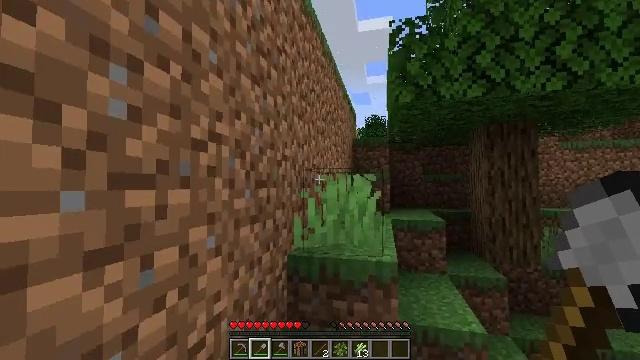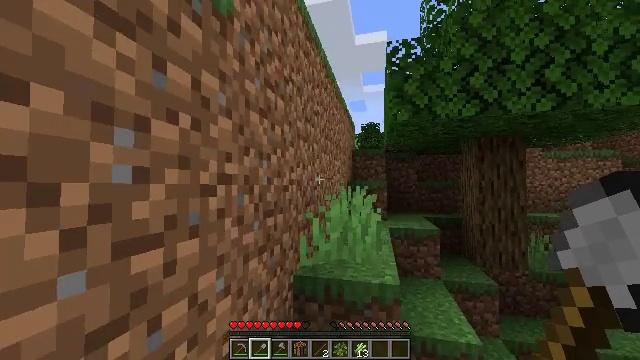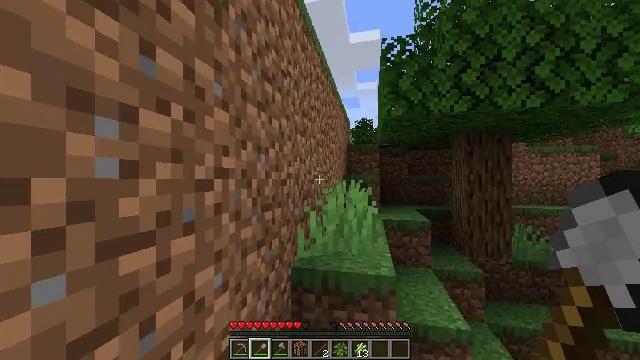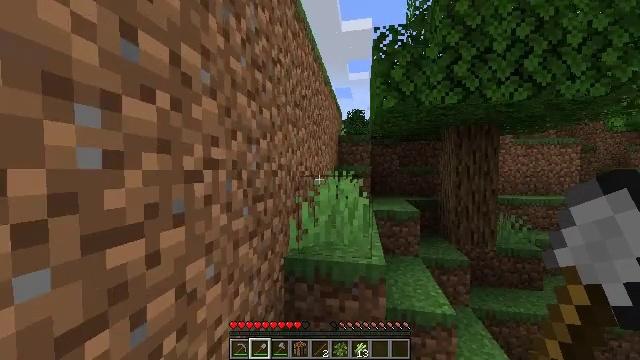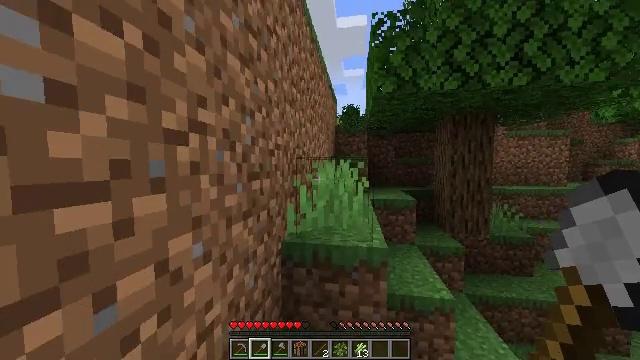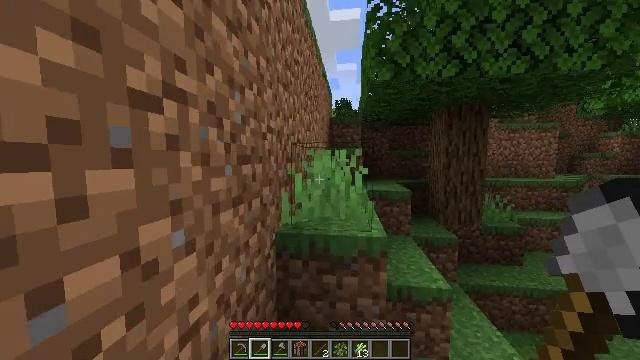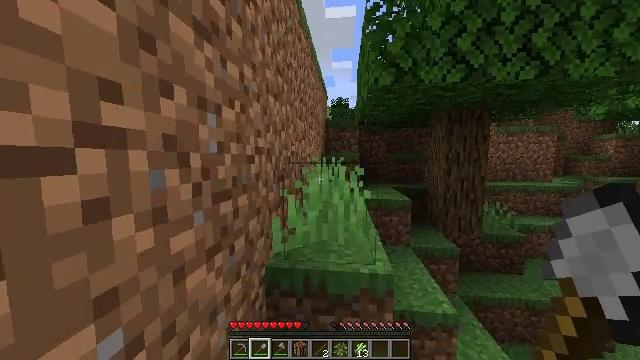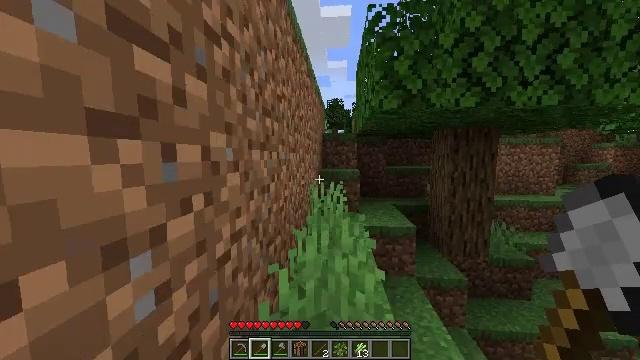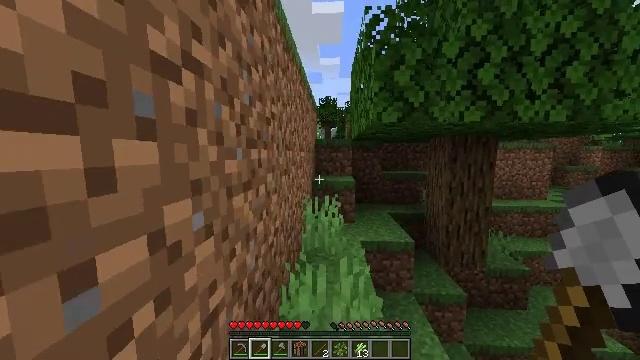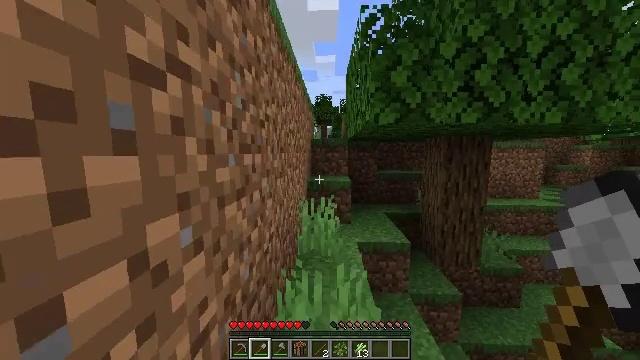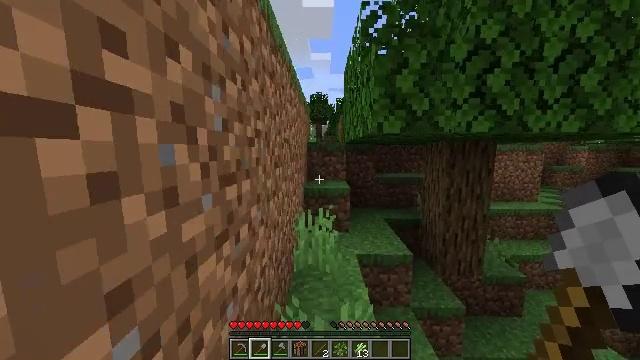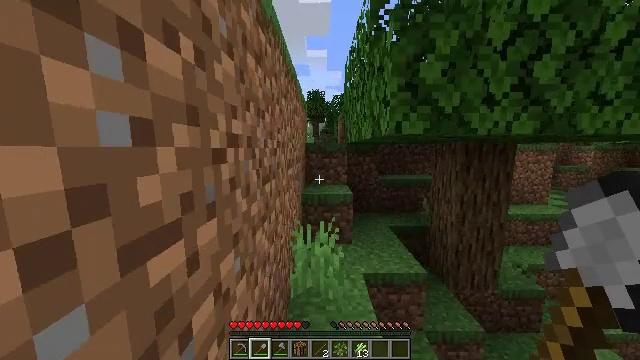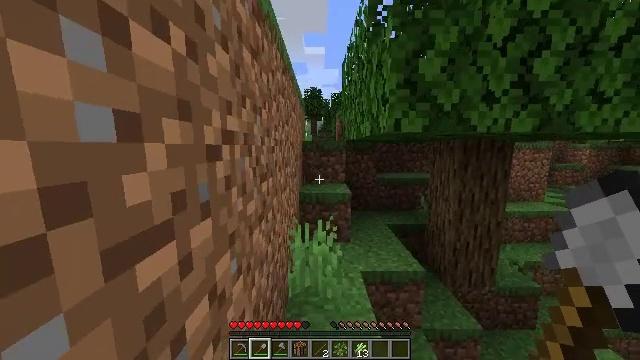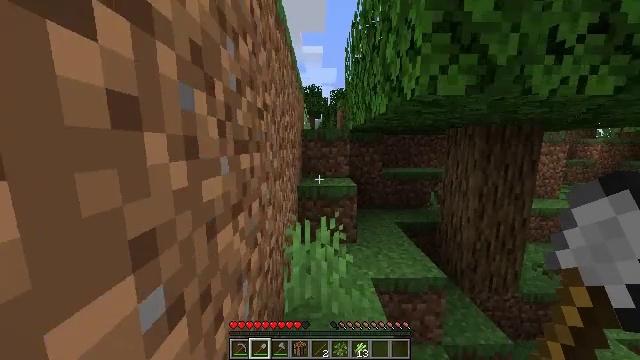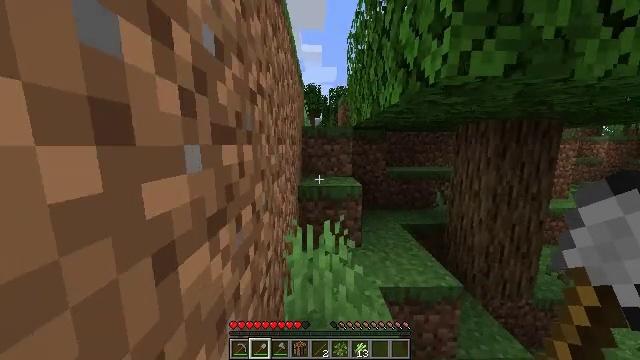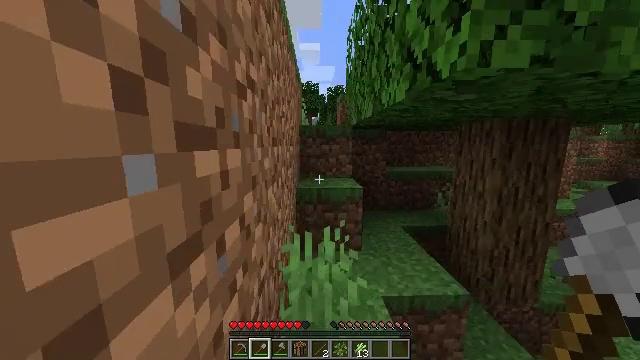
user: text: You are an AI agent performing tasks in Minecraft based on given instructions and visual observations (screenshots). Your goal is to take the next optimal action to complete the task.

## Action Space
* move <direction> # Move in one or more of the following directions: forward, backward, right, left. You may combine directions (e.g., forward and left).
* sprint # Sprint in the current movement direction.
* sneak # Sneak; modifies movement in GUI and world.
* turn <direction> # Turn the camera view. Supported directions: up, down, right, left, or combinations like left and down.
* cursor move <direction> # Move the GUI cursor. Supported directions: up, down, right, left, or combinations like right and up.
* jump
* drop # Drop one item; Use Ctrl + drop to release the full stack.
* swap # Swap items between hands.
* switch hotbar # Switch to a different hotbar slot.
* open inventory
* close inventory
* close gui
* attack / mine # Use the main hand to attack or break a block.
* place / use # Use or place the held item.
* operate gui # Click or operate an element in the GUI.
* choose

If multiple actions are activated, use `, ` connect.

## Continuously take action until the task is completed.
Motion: motion action
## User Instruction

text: Clear birch leaves to get saplings.
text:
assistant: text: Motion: move forward, sprint, jump
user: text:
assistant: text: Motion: move forward, sprint, turn right and down
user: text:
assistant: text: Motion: move forward, sprint, turn right and down
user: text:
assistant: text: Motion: move forward, sprint, turn right and down
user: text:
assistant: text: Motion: move forward, sprint, turn right and down
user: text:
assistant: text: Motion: move forward, sprint, turn right, jump
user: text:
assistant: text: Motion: move forward, sprint, turn right, jump
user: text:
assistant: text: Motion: move forward, sprint, turn right, jump
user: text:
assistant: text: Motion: move forward, sprint, turn right, jump
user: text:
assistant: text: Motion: move forward, sprint, turn right, jump
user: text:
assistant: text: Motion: move forward, sprint, jump
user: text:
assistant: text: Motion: move forward, sprint
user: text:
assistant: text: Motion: move forward, sprint
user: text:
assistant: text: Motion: move forward, sprint
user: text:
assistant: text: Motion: move forward, sprint
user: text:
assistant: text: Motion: move forward, sprint
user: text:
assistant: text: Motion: move forward, sprint
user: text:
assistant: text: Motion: move forward, sprint
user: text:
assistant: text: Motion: move forward, sprint
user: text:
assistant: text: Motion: move forward, sprint
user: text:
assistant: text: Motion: move forward, sprint, jump
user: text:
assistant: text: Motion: move forward, sprint, jump
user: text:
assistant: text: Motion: move forward, sprint, jump
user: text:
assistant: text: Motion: move forward, sprint, jump
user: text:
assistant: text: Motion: move forward, sprint, jump
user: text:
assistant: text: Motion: move forward, sprint
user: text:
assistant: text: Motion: move forward, sprint
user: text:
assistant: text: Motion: move forward, sprint
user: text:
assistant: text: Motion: move forward, sprint, jump
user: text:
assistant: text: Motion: move forward, sprint, jump